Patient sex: M
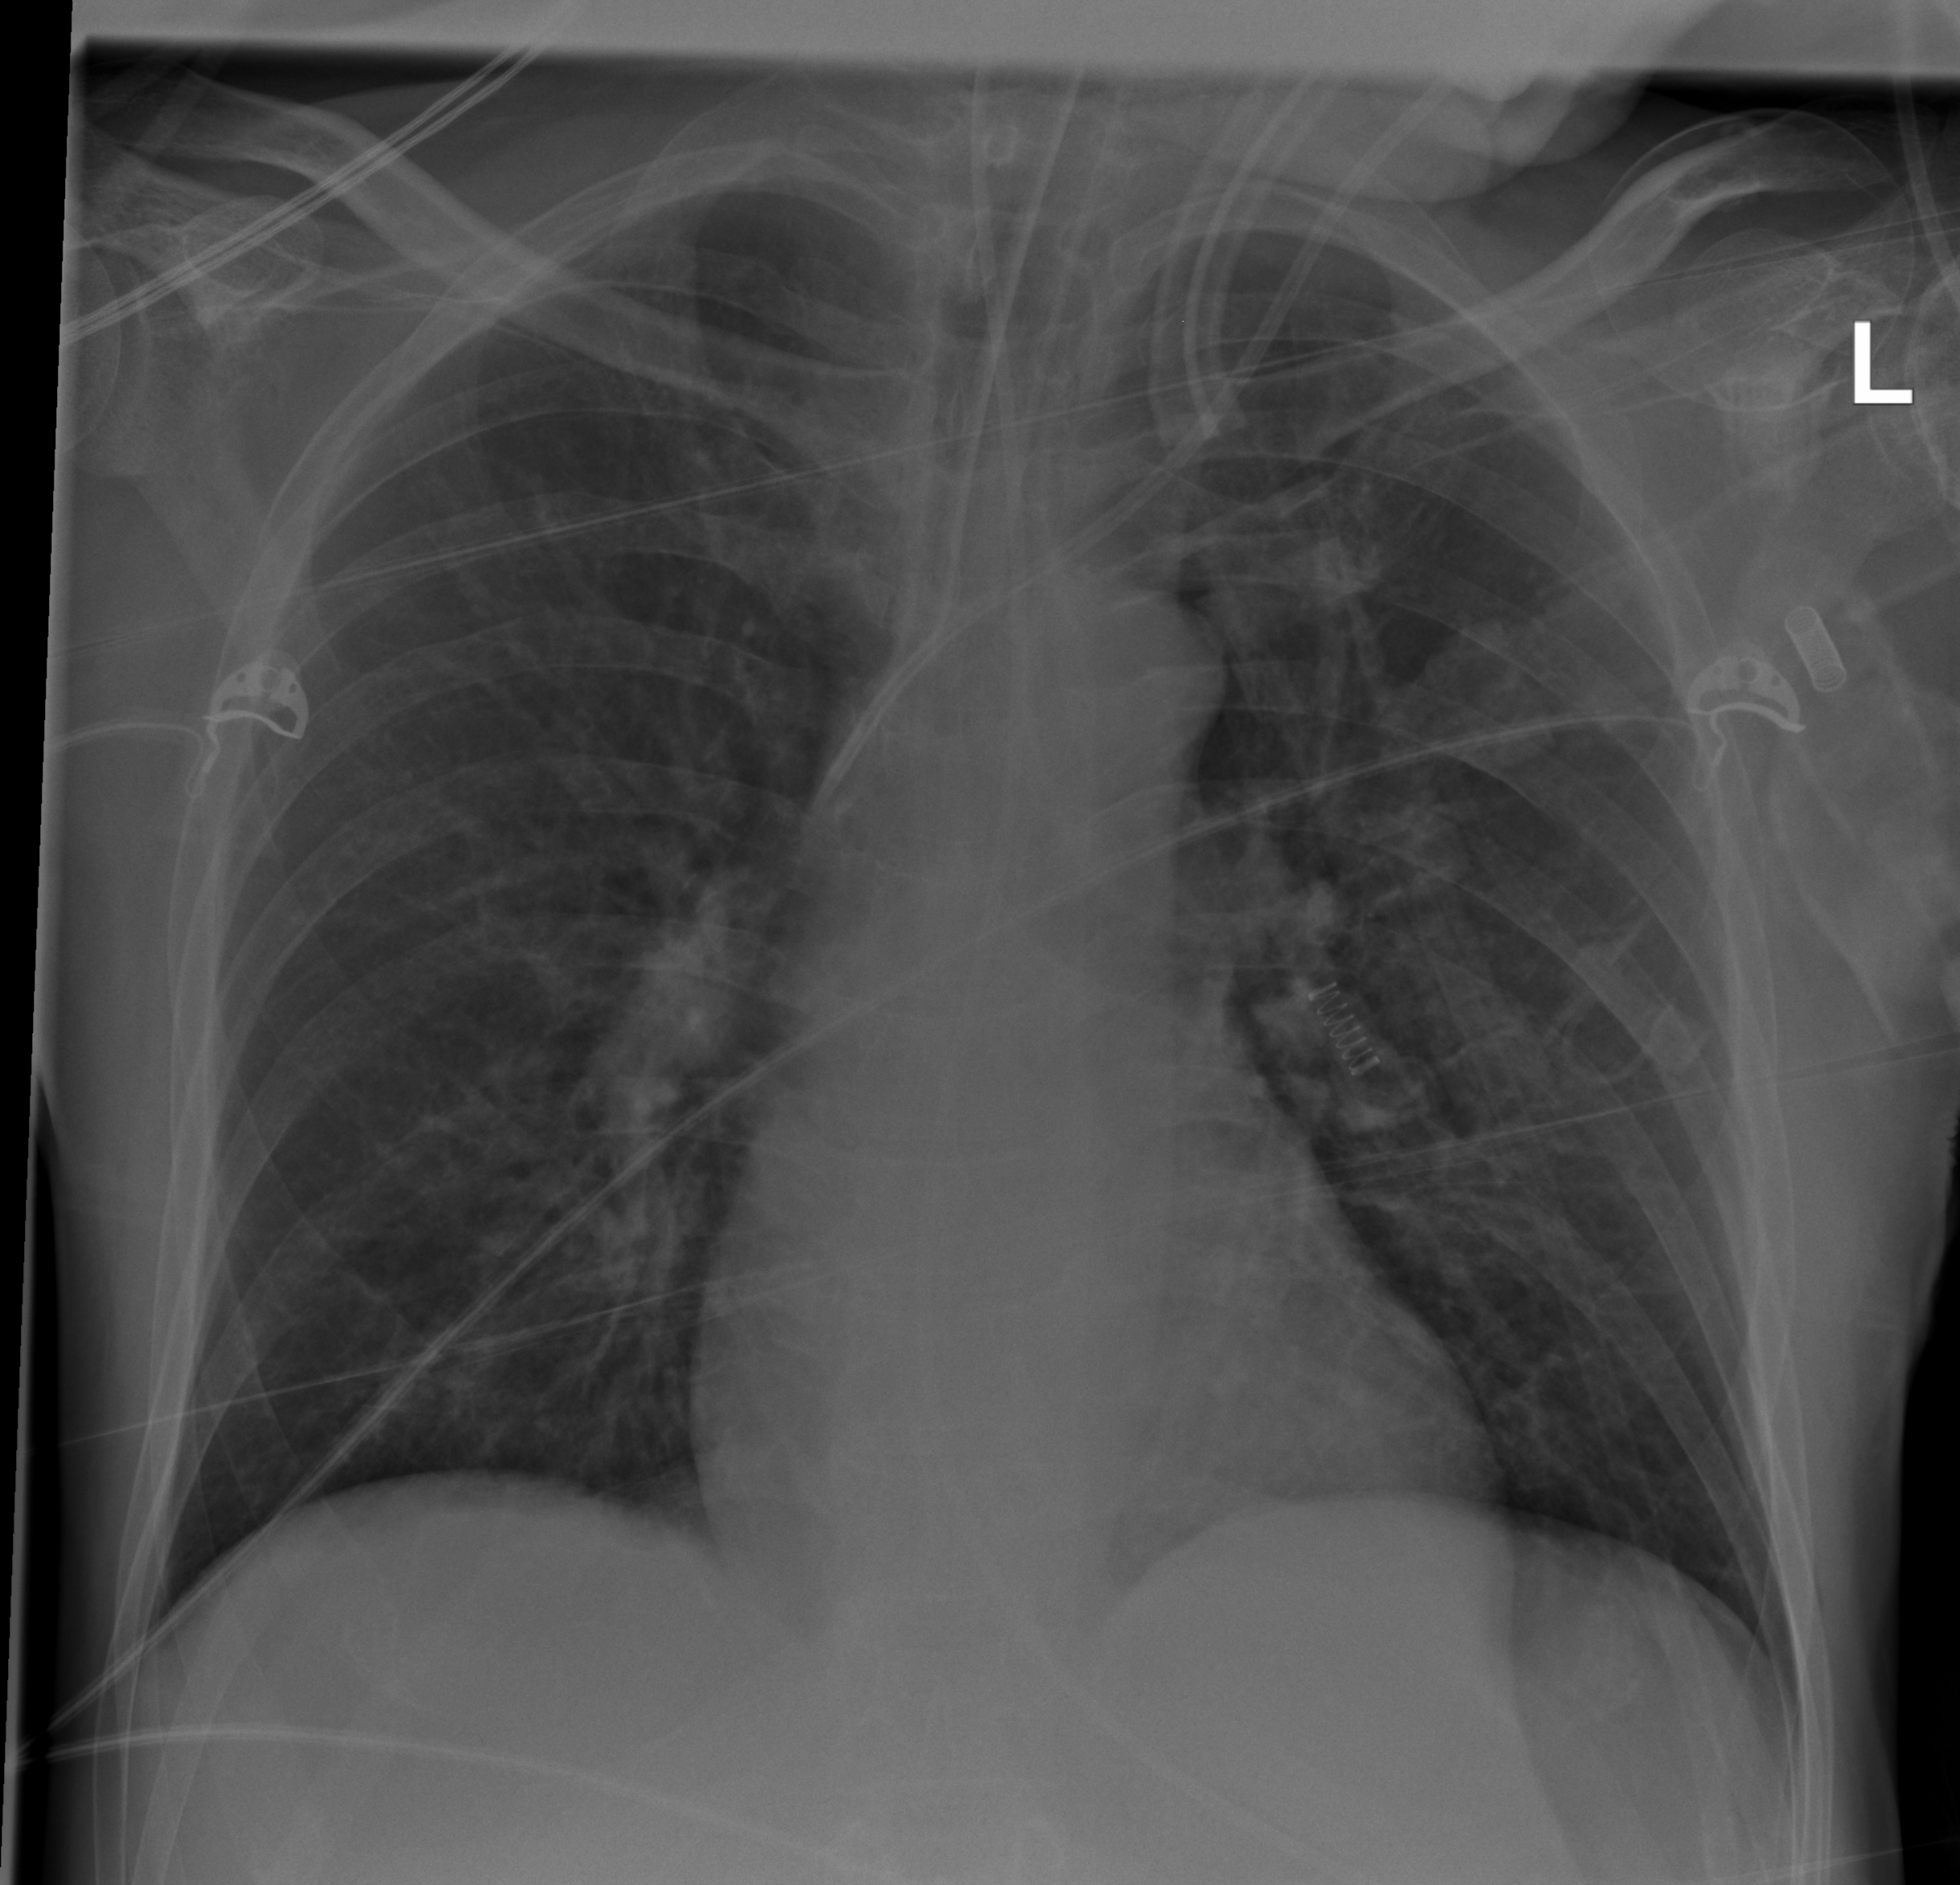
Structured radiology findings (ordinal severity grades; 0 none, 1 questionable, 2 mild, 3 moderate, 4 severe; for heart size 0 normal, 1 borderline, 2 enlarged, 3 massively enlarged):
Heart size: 0
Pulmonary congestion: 0
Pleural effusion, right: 0
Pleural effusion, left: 0
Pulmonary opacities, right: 0
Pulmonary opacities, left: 0
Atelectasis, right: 2
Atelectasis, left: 0